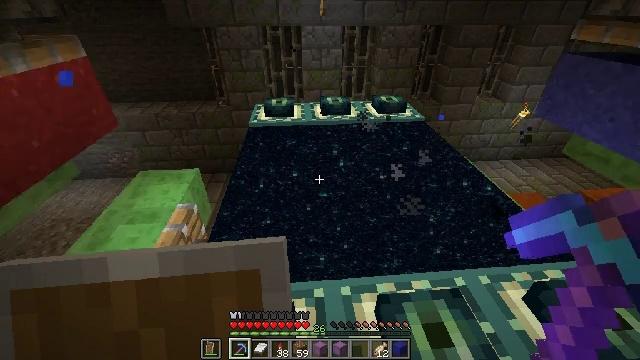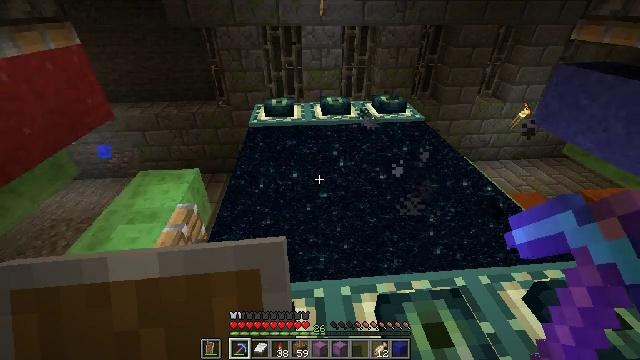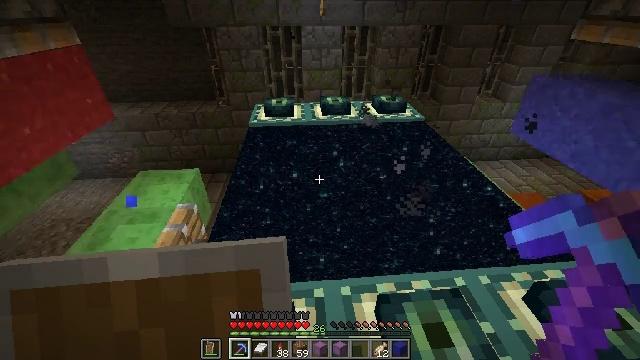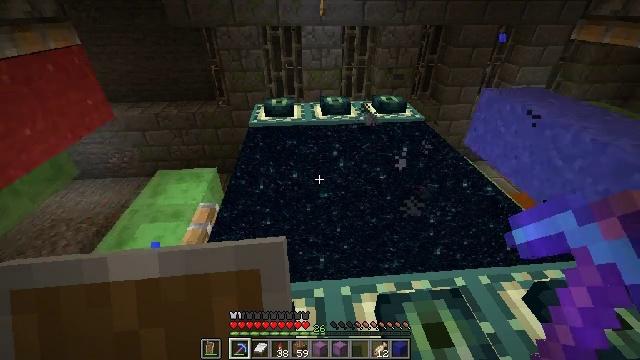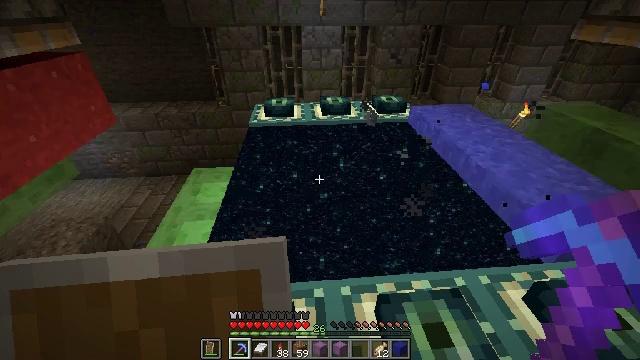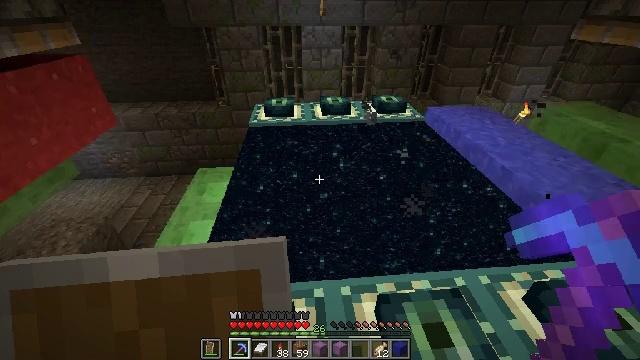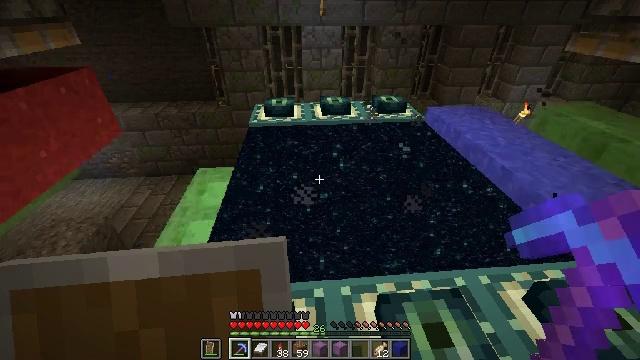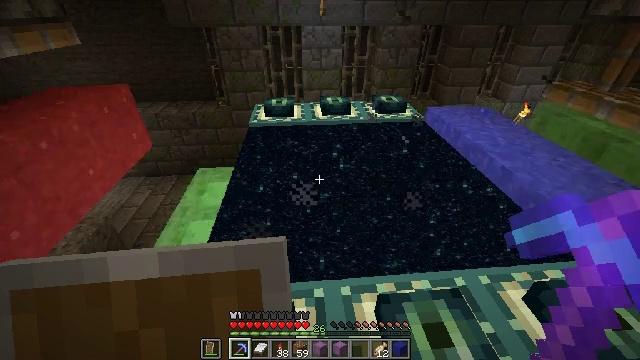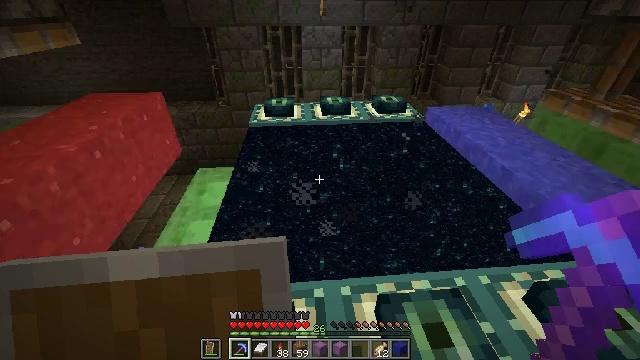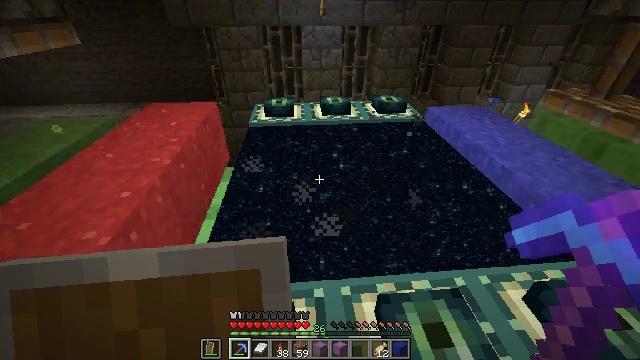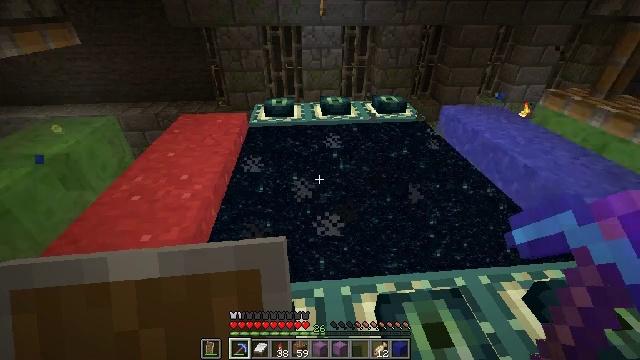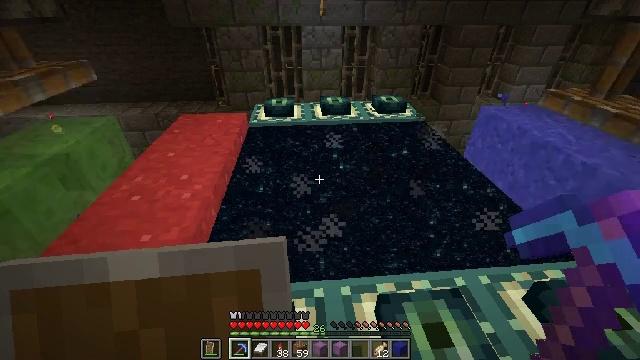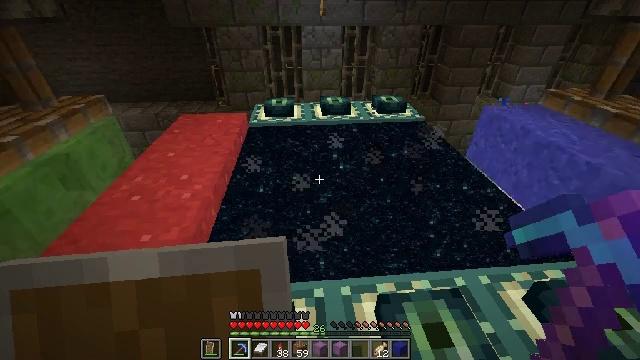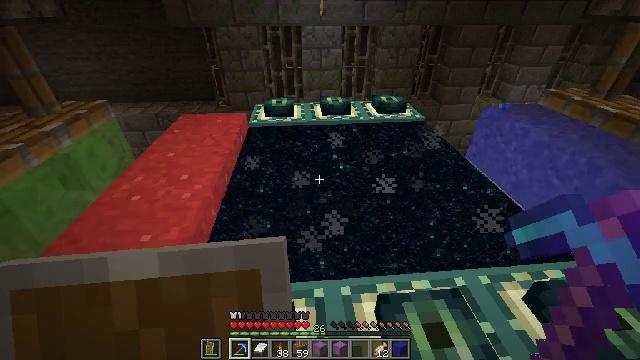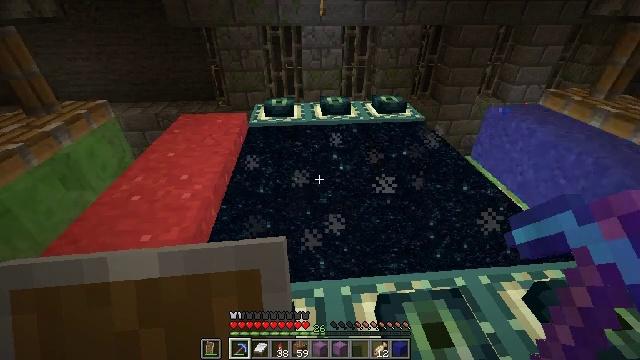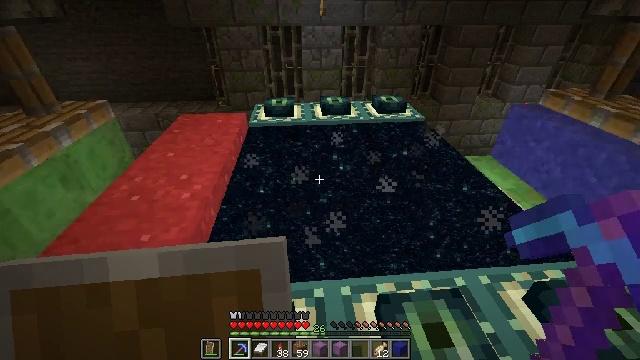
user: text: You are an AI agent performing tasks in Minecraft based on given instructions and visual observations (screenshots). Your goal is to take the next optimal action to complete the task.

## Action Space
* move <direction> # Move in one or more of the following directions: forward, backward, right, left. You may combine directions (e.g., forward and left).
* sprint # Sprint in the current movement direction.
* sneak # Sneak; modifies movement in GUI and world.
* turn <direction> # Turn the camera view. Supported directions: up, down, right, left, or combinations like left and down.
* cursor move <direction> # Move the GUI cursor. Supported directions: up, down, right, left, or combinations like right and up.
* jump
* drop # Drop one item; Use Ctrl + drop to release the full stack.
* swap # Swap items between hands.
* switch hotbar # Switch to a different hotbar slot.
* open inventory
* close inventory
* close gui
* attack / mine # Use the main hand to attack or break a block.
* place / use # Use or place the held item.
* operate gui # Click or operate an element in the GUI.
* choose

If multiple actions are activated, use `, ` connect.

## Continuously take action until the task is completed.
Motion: motion action
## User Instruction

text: Gather some blue concrete powder.
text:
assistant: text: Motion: no_op
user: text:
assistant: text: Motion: no_op
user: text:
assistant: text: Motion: no_op
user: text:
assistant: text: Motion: no_op
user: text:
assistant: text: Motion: no_op
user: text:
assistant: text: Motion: no_op
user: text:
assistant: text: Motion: no_op
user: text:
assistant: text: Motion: no_op
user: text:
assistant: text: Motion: no_op
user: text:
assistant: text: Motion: no_op
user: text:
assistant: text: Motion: no_op
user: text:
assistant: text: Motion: no_op
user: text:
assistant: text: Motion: no_op
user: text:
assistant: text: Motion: no_op
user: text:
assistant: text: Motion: no_op
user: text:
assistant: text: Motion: no_op
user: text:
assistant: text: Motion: no_op
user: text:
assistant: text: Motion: no_op
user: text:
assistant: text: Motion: no_op
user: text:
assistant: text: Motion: no_op
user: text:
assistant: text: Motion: no_op
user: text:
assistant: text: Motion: no_op
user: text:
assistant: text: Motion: no_op
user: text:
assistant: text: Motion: no_op
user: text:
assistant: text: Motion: no_op
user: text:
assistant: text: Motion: no_op
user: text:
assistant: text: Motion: no_op
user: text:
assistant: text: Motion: no_op
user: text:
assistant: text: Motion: no_op
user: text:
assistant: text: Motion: no_op